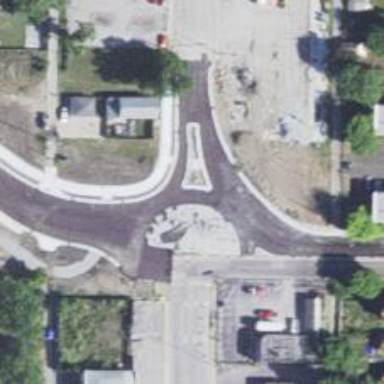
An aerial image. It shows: Secondary road around roundabout.